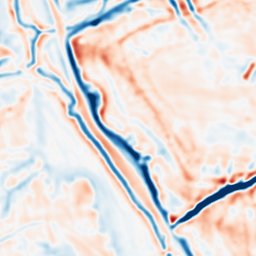
Category: multiscale
Decomposition family: dog
Decomposition parameters: sigma_low: 2
sigma_high: 5
Upsampling method: bilinear
Upsampling parameters: scale: 4
Upsampling scale: 4